Question: I have a scene with one sprite, the image used for the sprites is an oval.

The problem I'm facing is that, whenever I use touchAtPoint it returns the sprite even if the touch occurs at a transparent area of the image.
How can I solve that?
My current code looks like:
'''
-(id)initWithSize:(CGSize)size {
if (self = [super initWithSize:size]) {
self.backgroundColor = [SKColor blackColor];
self.physicsBody = [SKPhysicsBody bodyWithEdgeLoopFromRect:self.frame];
SKSpriteNode *sprite = [SKSpriteNode spriteNodeWithImageNamed:@"Red"];
sprite.physicsBody = [SKPhysicsBody bodyWithCircleOfRadius:50.0];
sprite.physicsBody.affectedByGravity = NO;
sprite.physicsBody.usesPreciseCollisionDetection = YES;
[self addChild: sprite];
}
return self;
}
- (void)didMoveToView:(SKView *)view {
UIPanGestureRecognizer *gestureRecognizer = [[UIPanGestureRecognizer alloc] initWithTarget:self action:@selector(handlePanFrom:)];
[self.view addGestureRecognizer:gestureRecognizer];
}
- (void)handlePanFrom:(UIPanGestureRecognizer *)recognizer {
if (recognizer.state == UIGestureRecognizerStateBegan) {
CGPoint touchLocation = [recognizer locationInView:recognizer.view];
touchLocation = [self convertPointFromView:touchLocation];
SKNode *touchedNode = (SKNode *)[self nodeAtPoint:touchLocation];
_selectedNode = touchedNode;
}
else if (recognizer.state == UIGestureRecognizerStateChanged) {
CGPoint translation = [recognizer translationInView:recognizer.view];
translation = CGPointMake(translation.x, -translation.y);
[self panForTranslation:translation];
[recognizer setTranslation:CGPointZero inView:recognizer.view];
}
}
- (void)panForTranslation:(CGPoint)translation {
CGPoint position = [_selectedNode position];
[_selectedNode setPosition:CGPointMake(position.x + translation.x, position.y + translation.y)];
}
'''
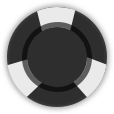
Answer: OK, so the only relevant code here is...
'''
CGPoint touchLocation = [recognizer locationInView:recognizer.view];
touchLocation = [self convertPointFromView:touchLocation];
SKNode *touchedNode = (SKNode *)[self nodeAtPoint:touchLocation];
_selectedNode = touchedNode;
'''
This needs to change to something like this...
'''
CGPoint touchLocation = [recognizer locationInView:recognizer.view];
touchLocation = [self convertPointFromView:touchLocation];
SKNode *touchedNode = (SKNode *)[self nodeAtPoint:touchLocation];
// Work out if the touch is inside the circle
CGPoint centerOfNode = CGPointMake(touchedNode.position.x + touchedNode.size.width * 0.5, touchedNode.positiony + touchedNode.size.height * 0.5);
CGFloat dx = touchedNode.position.x - touchLocation.x;
CGFloat dy = touchedNode.position.y - touchLocation.y;
CGFloat distanceFromCenter = sqrtf(dx * dx + dy * dy);
if (distanceFromCenter <= touchedNode.size.width * 0.5) {
_selectedNode = touchedNode;
}
'''